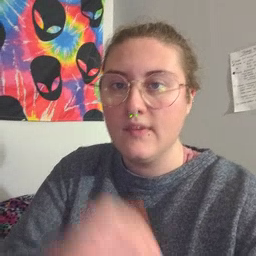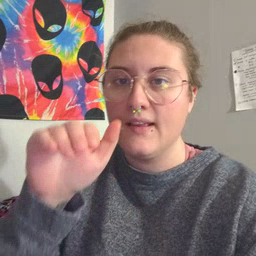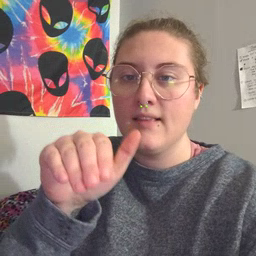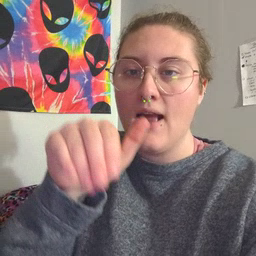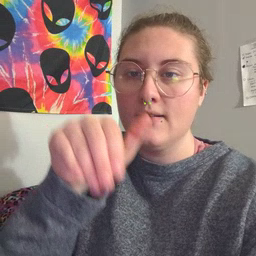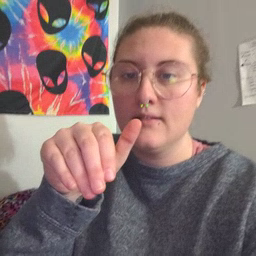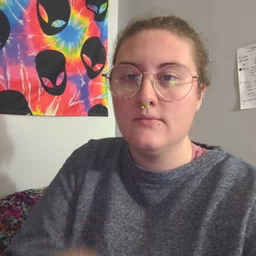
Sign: night